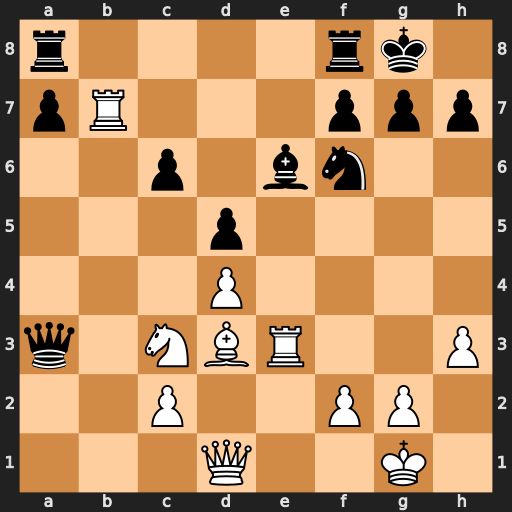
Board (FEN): r4rk1/pR3ppp/2p1bn2/3p4/3P4/q1NBR2P/2P2PP1/3Q2K1
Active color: w
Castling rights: -
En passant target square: -
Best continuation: Nxd5 cxd5 Bxh7+ Kxh7 Rxa3